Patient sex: F
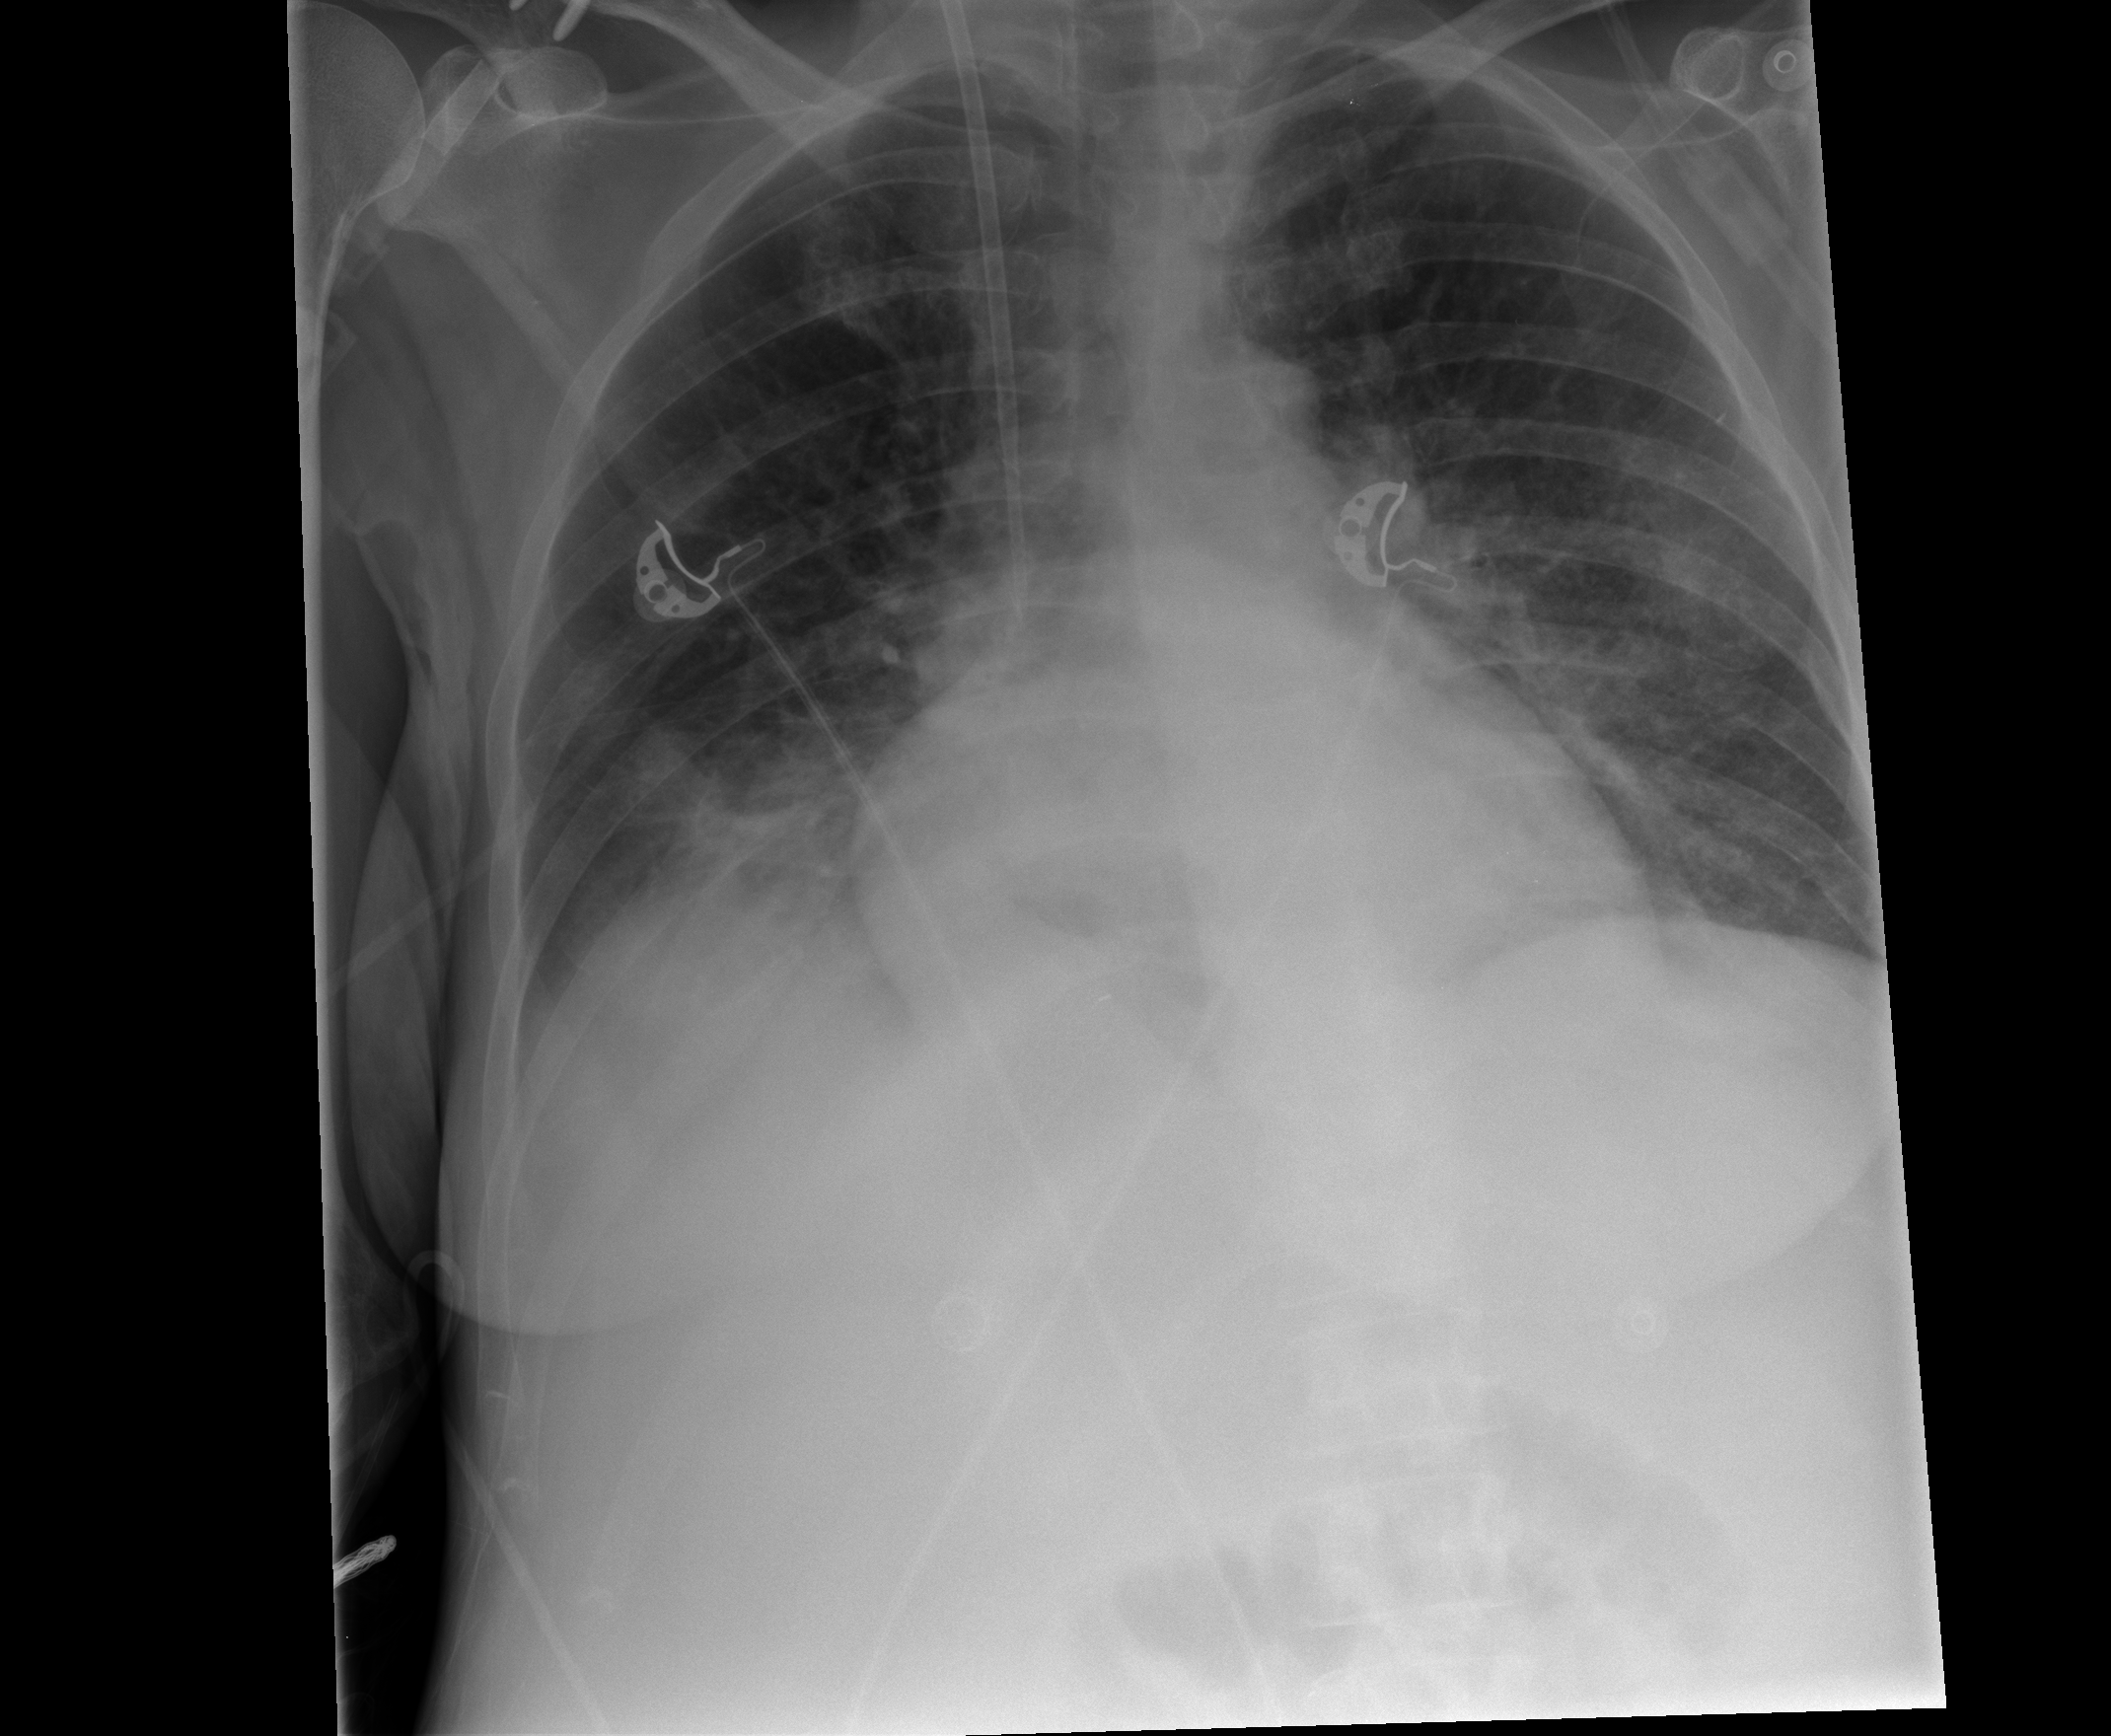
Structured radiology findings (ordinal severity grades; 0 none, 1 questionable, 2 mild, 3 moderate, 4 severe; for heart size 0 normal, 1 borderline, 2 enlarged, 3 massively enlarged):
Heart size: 2
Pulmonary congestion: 2
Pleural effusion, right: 2
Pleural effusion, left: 0
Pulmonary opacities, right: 2
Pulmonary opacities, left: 0
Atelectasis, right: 2
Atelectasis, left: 0